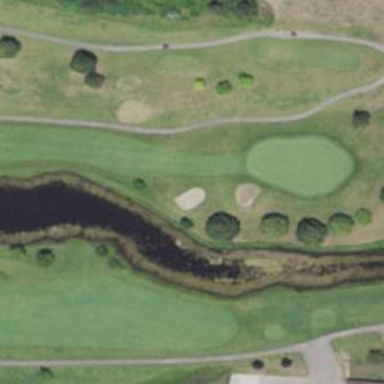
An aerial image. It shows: Water hazard on golf course. The hazard is natural water feature.